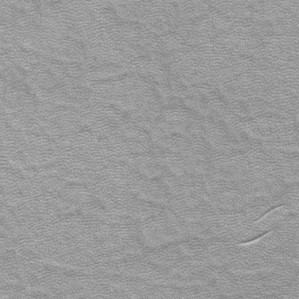
Label: frost